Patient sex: M
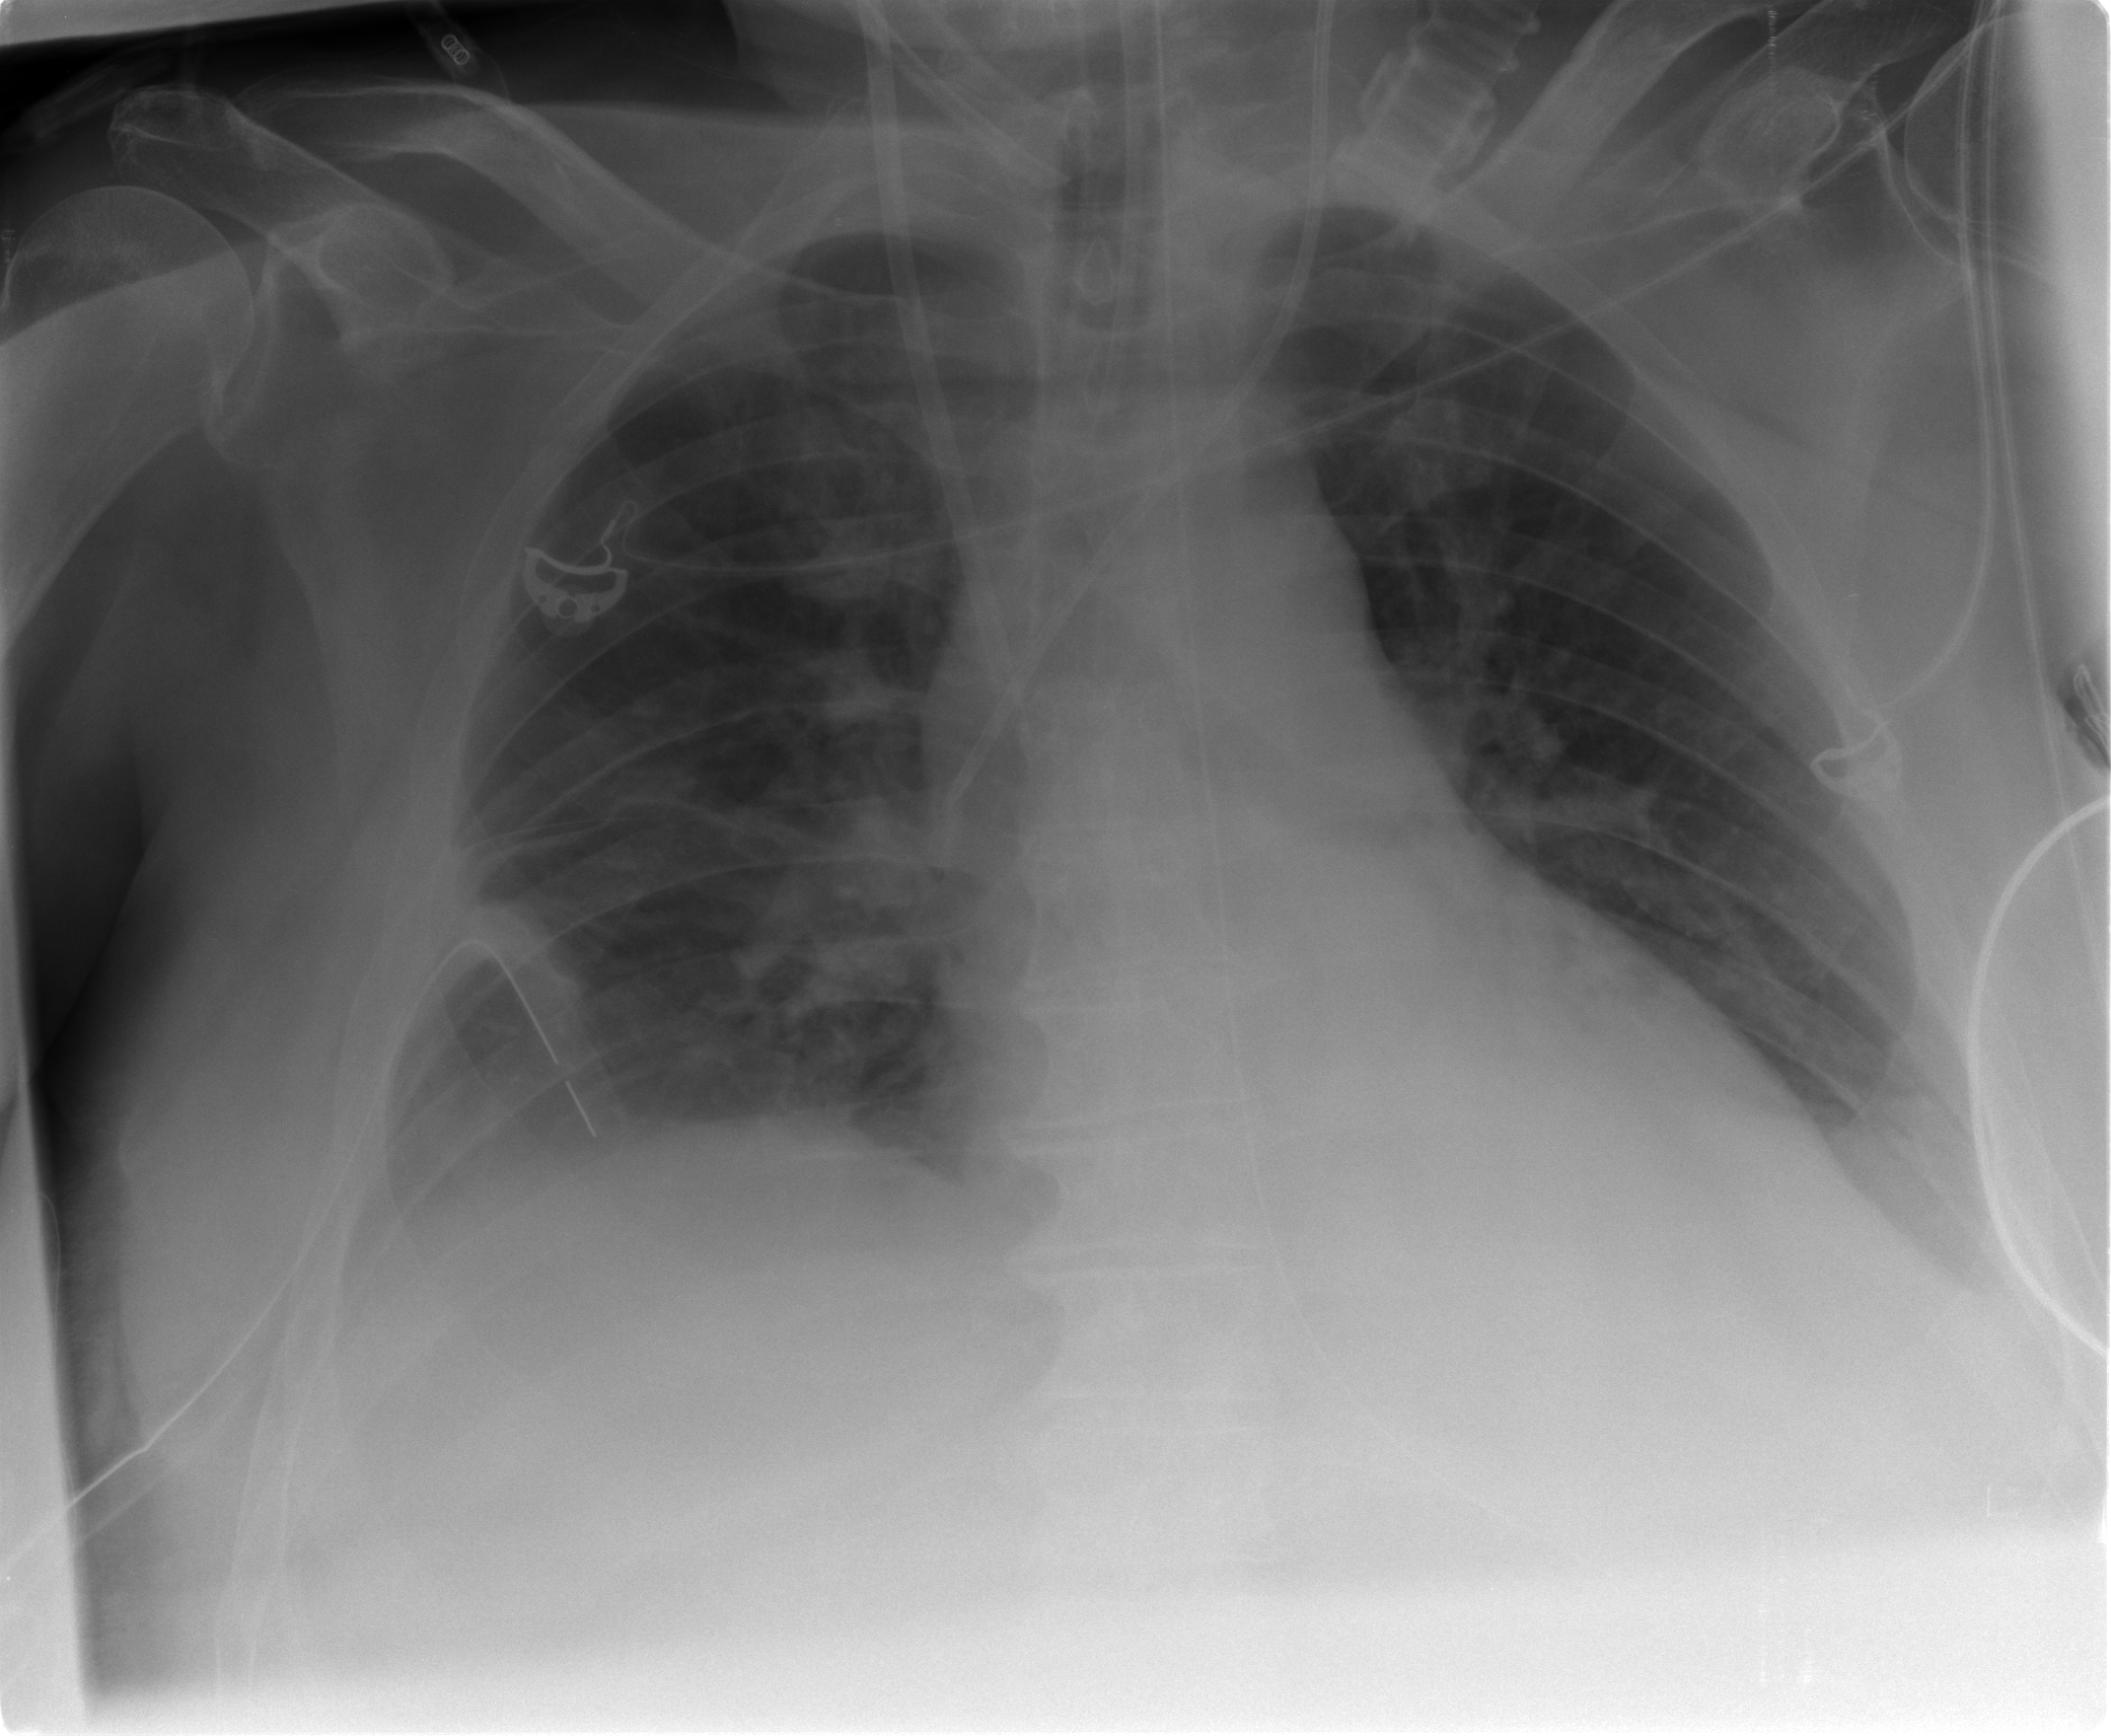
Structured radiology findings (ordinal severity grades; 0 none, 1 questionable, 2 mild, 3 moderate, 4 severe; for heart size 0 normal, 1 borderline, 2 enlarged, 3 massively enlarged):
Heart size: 1
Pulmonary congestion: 1
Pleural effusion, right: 2
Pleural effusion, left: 2
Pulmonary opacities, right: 2
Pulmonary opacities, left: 0
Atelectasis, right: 2
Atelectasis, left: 2